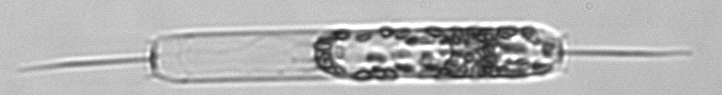
Label: Ditylum_brightwellii